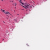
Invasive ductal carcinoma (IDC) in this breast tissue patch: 0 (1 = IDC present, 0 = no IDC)